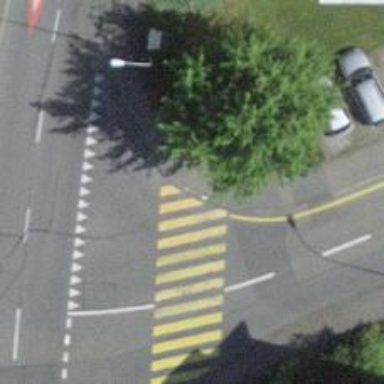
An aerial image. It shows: Kerb barrier.